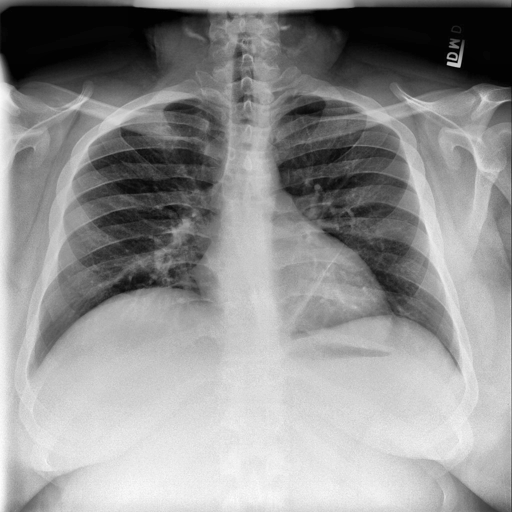
Finding: NORMAL